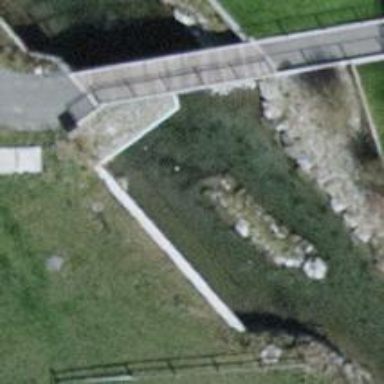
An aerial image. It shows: Canal.